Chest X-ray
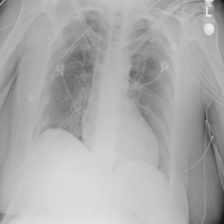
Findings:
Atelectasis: negative
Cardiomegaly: negative
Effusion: negative
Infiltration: negative
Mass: negative
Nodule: negative
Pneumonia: negative
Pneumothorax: negative
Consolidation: negative
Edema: negative
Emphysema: negative
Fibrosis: negative
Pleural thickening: negative
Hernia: negative